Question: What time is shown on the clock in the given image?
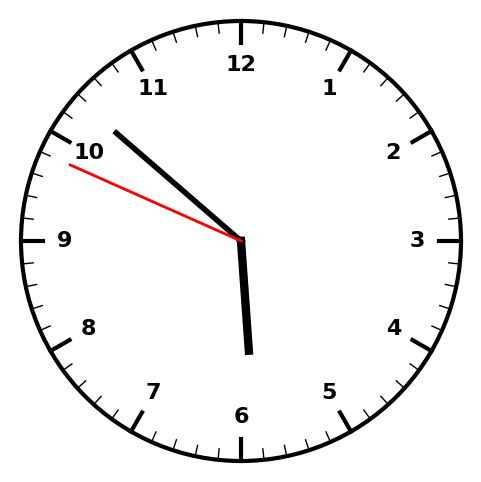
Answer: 05:51:49